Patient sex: M
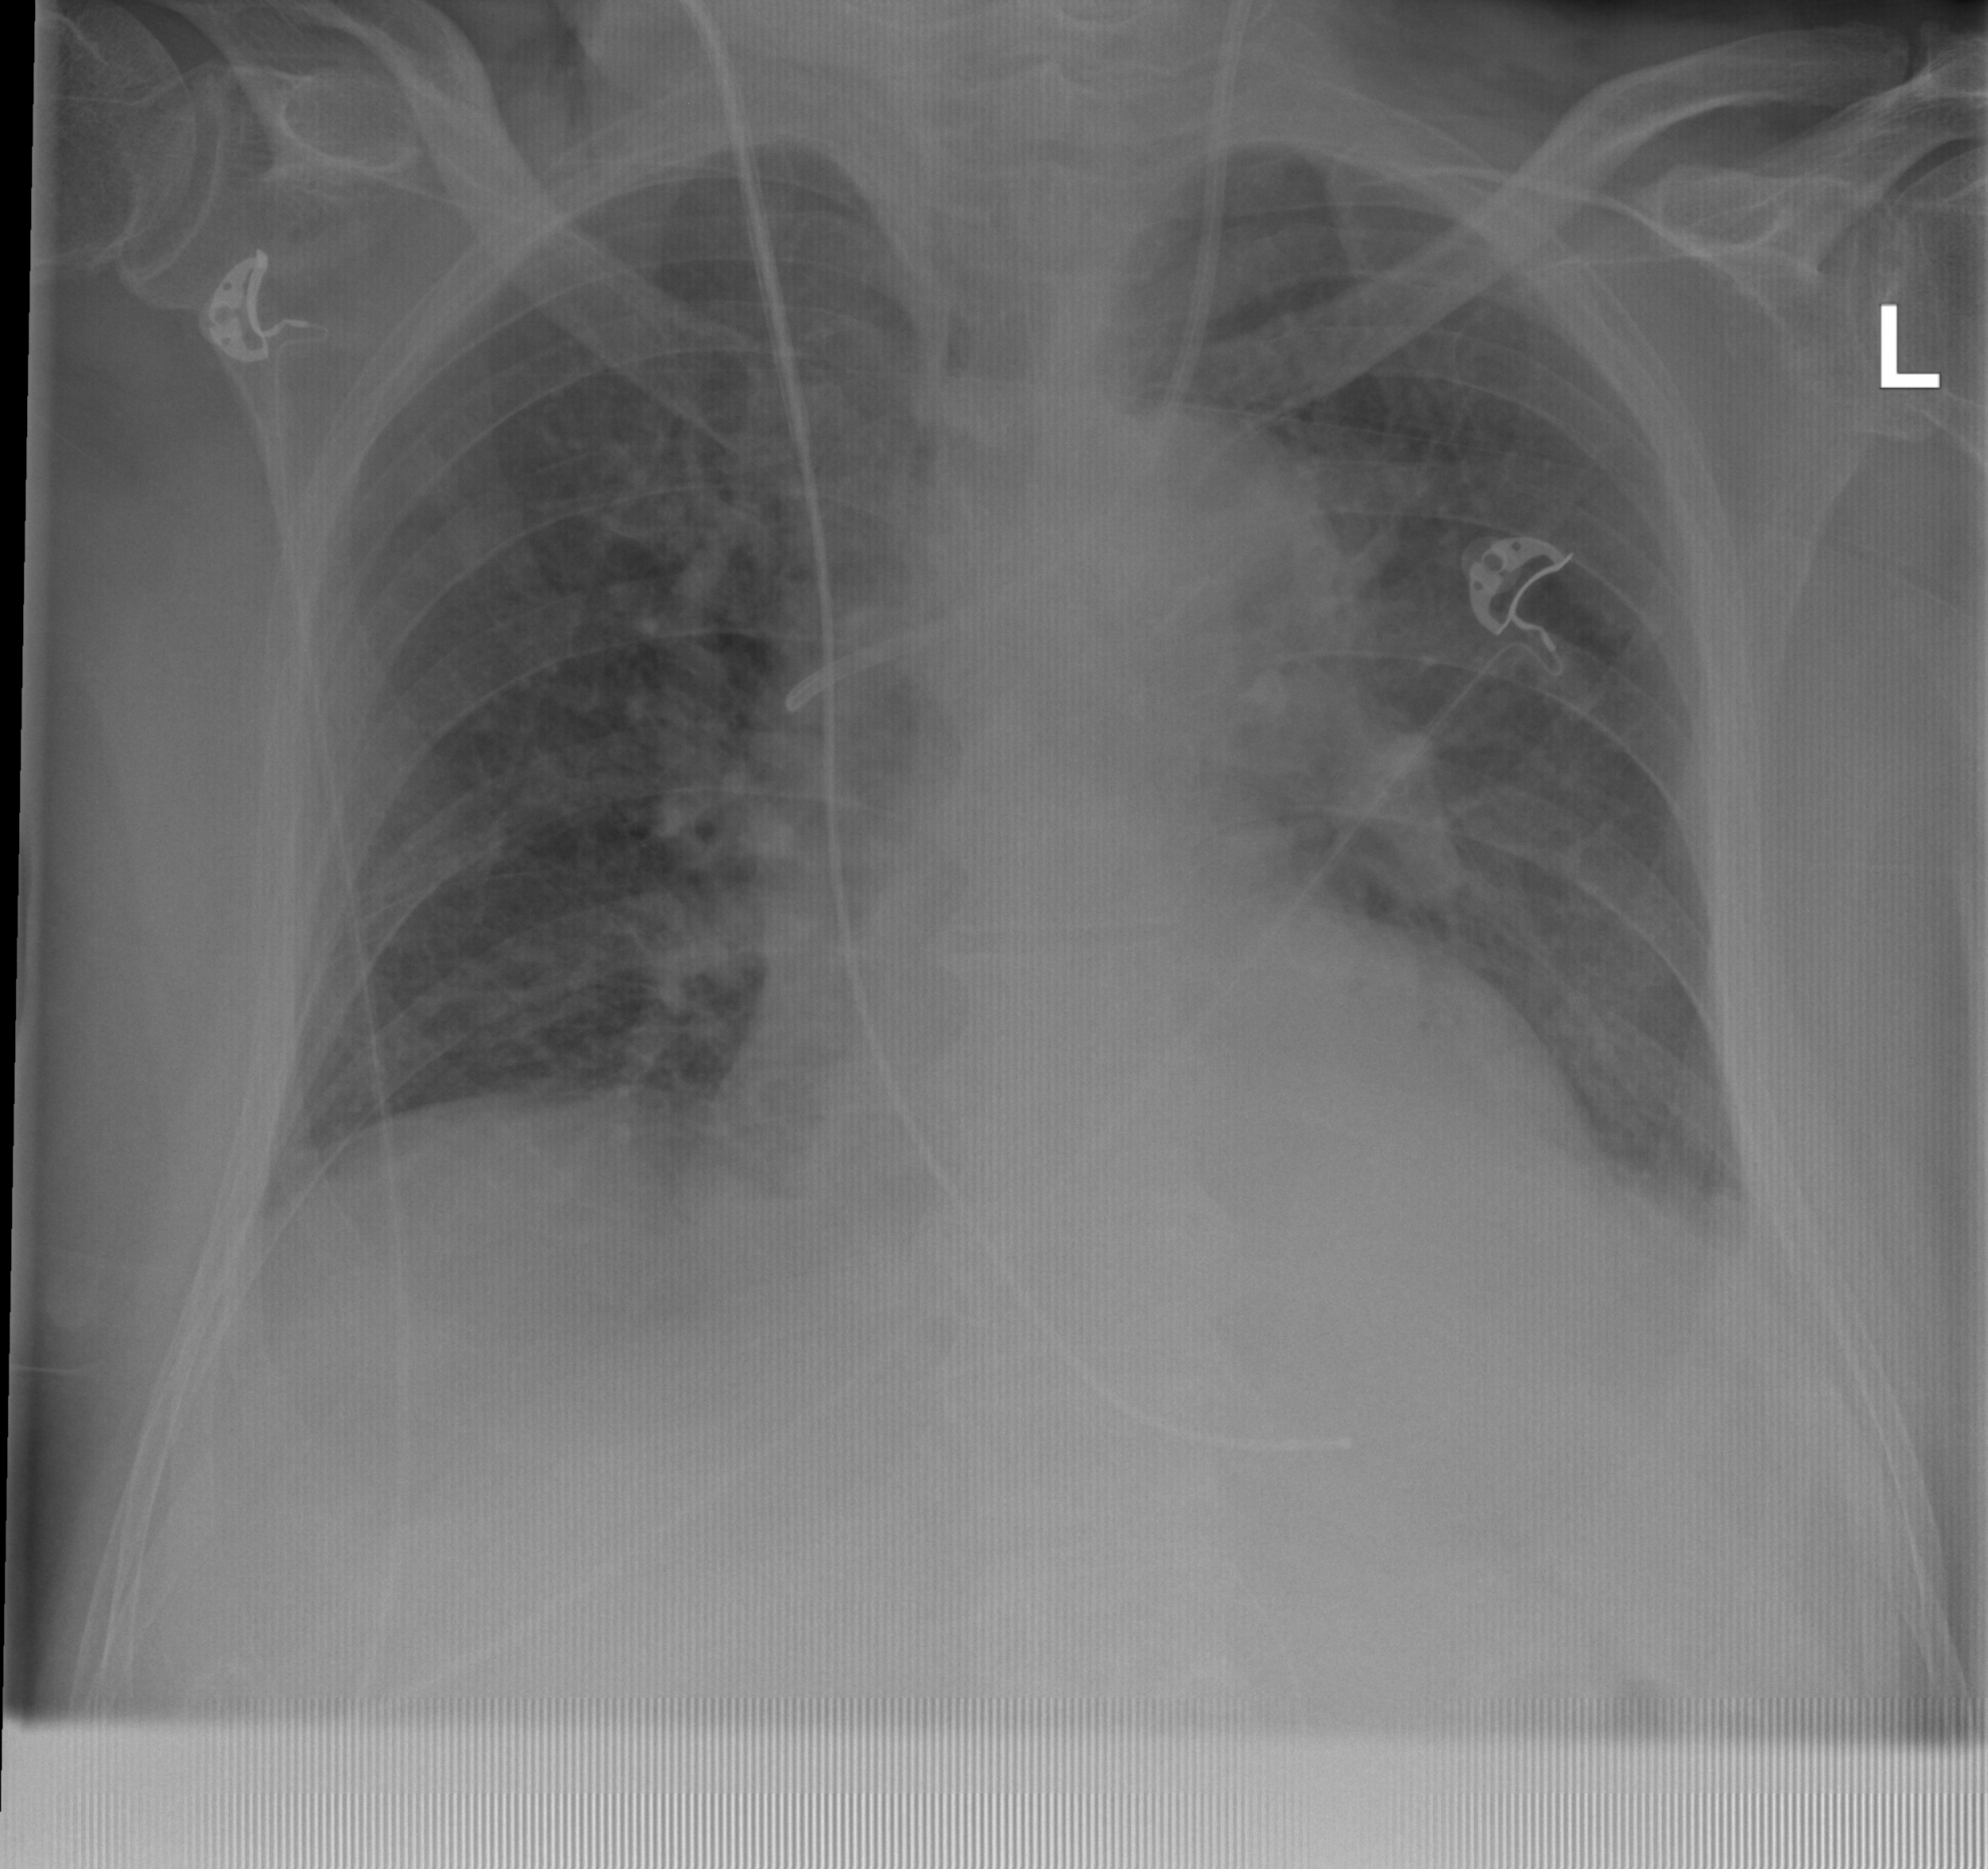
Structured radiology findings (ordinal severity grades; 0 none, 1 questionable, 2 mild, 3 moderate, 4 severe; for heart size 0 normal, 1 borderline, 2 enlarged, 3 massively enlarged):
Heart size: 0
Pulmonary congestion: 1
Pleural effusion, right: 0
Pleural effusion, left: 2
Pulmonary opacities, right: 0
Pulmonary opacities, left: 2
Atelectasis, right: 2
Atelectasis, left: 2